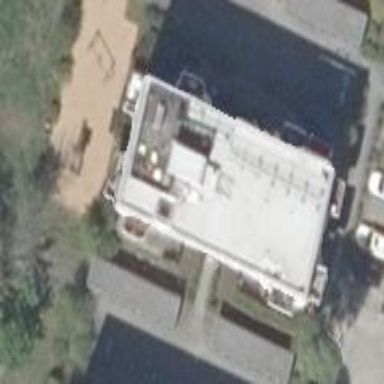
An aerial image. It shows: Building with apartments and flat roof.